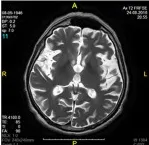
Clinical and radiomorphological characteristics of an aged case of DOORS syndrome. Brain MRI revealed mild generalized supratentorial and infratentorial atrophy, predominantly affecting the temporal lobes, including moderate hippocampal atrophy [white arrows; (C,D).
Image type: radiology (mri)